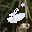
Label: 6